Field crop: maize
Growth stage: 2
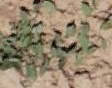
Species: convolvulus